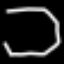
Label: octagon